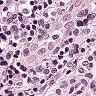
Metastatic tissue present: no